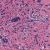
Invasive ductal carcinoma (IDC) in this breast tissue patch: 1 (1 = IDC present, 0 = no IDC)